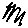
Label: zigzag